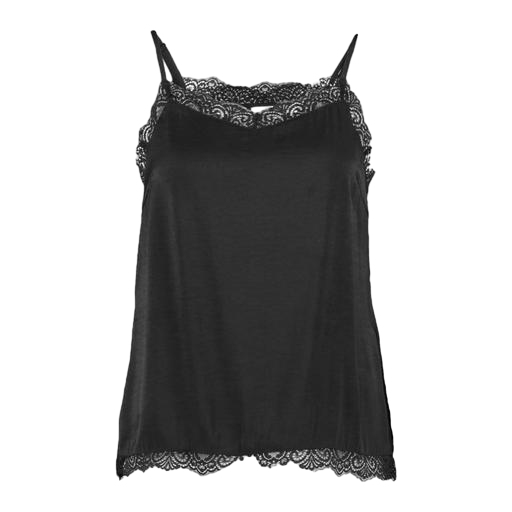
black curve cami rib lace, black dentelle lace-detail camisole, black samantha camisole, white background